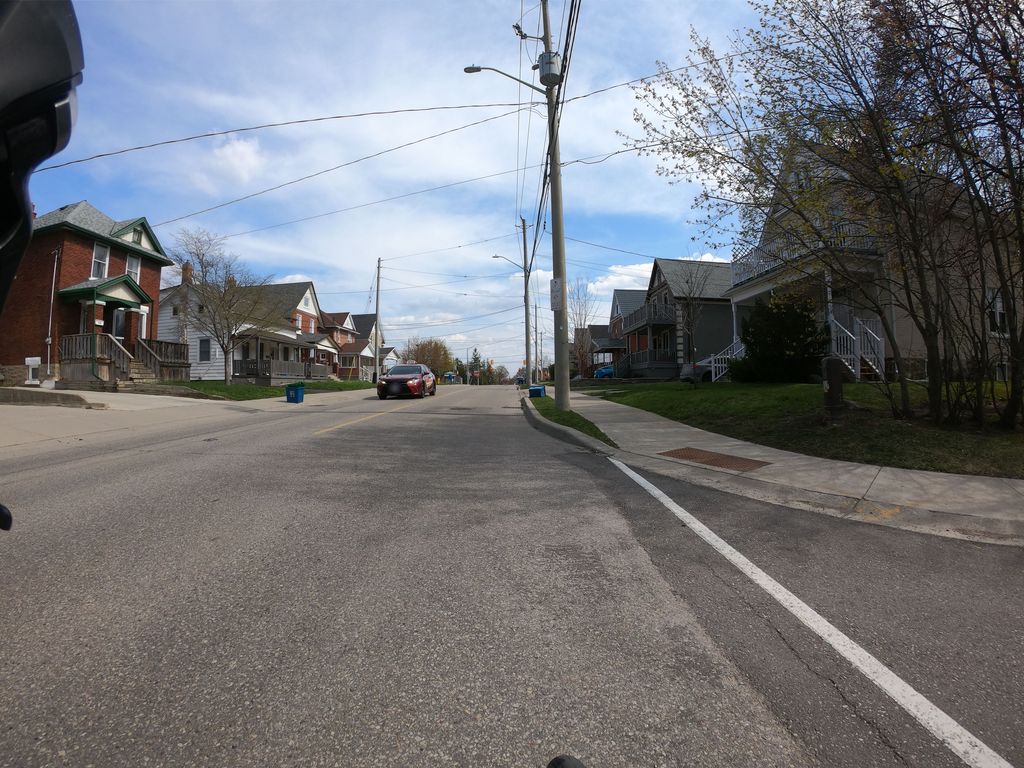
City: kitchener-waterloo